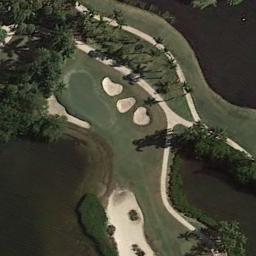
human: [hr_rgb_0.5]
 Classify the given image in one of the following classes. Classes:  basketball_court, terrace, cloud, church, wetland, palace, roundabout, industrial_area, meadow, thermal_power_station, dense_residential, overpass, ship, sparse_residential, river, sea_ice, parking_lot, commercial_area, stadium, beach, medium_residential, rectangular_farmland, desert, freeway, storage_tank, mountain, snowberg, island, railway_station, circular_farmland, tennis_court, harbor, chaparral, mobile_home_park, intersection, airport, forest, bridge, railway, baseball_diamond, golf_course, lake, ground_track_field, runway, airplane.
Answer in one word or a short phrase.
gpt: golf_course